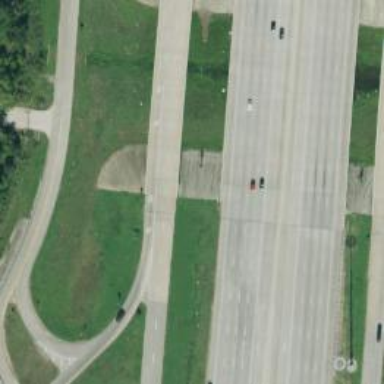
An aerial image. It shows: Primary_link highway crossing bridge.